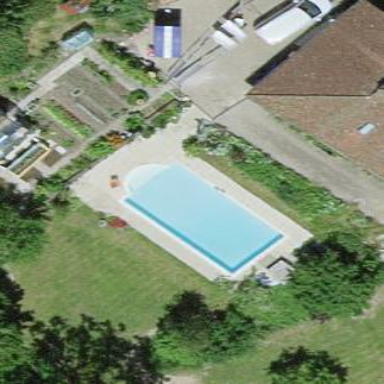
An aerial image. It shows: Swimming pool located in leisure land.